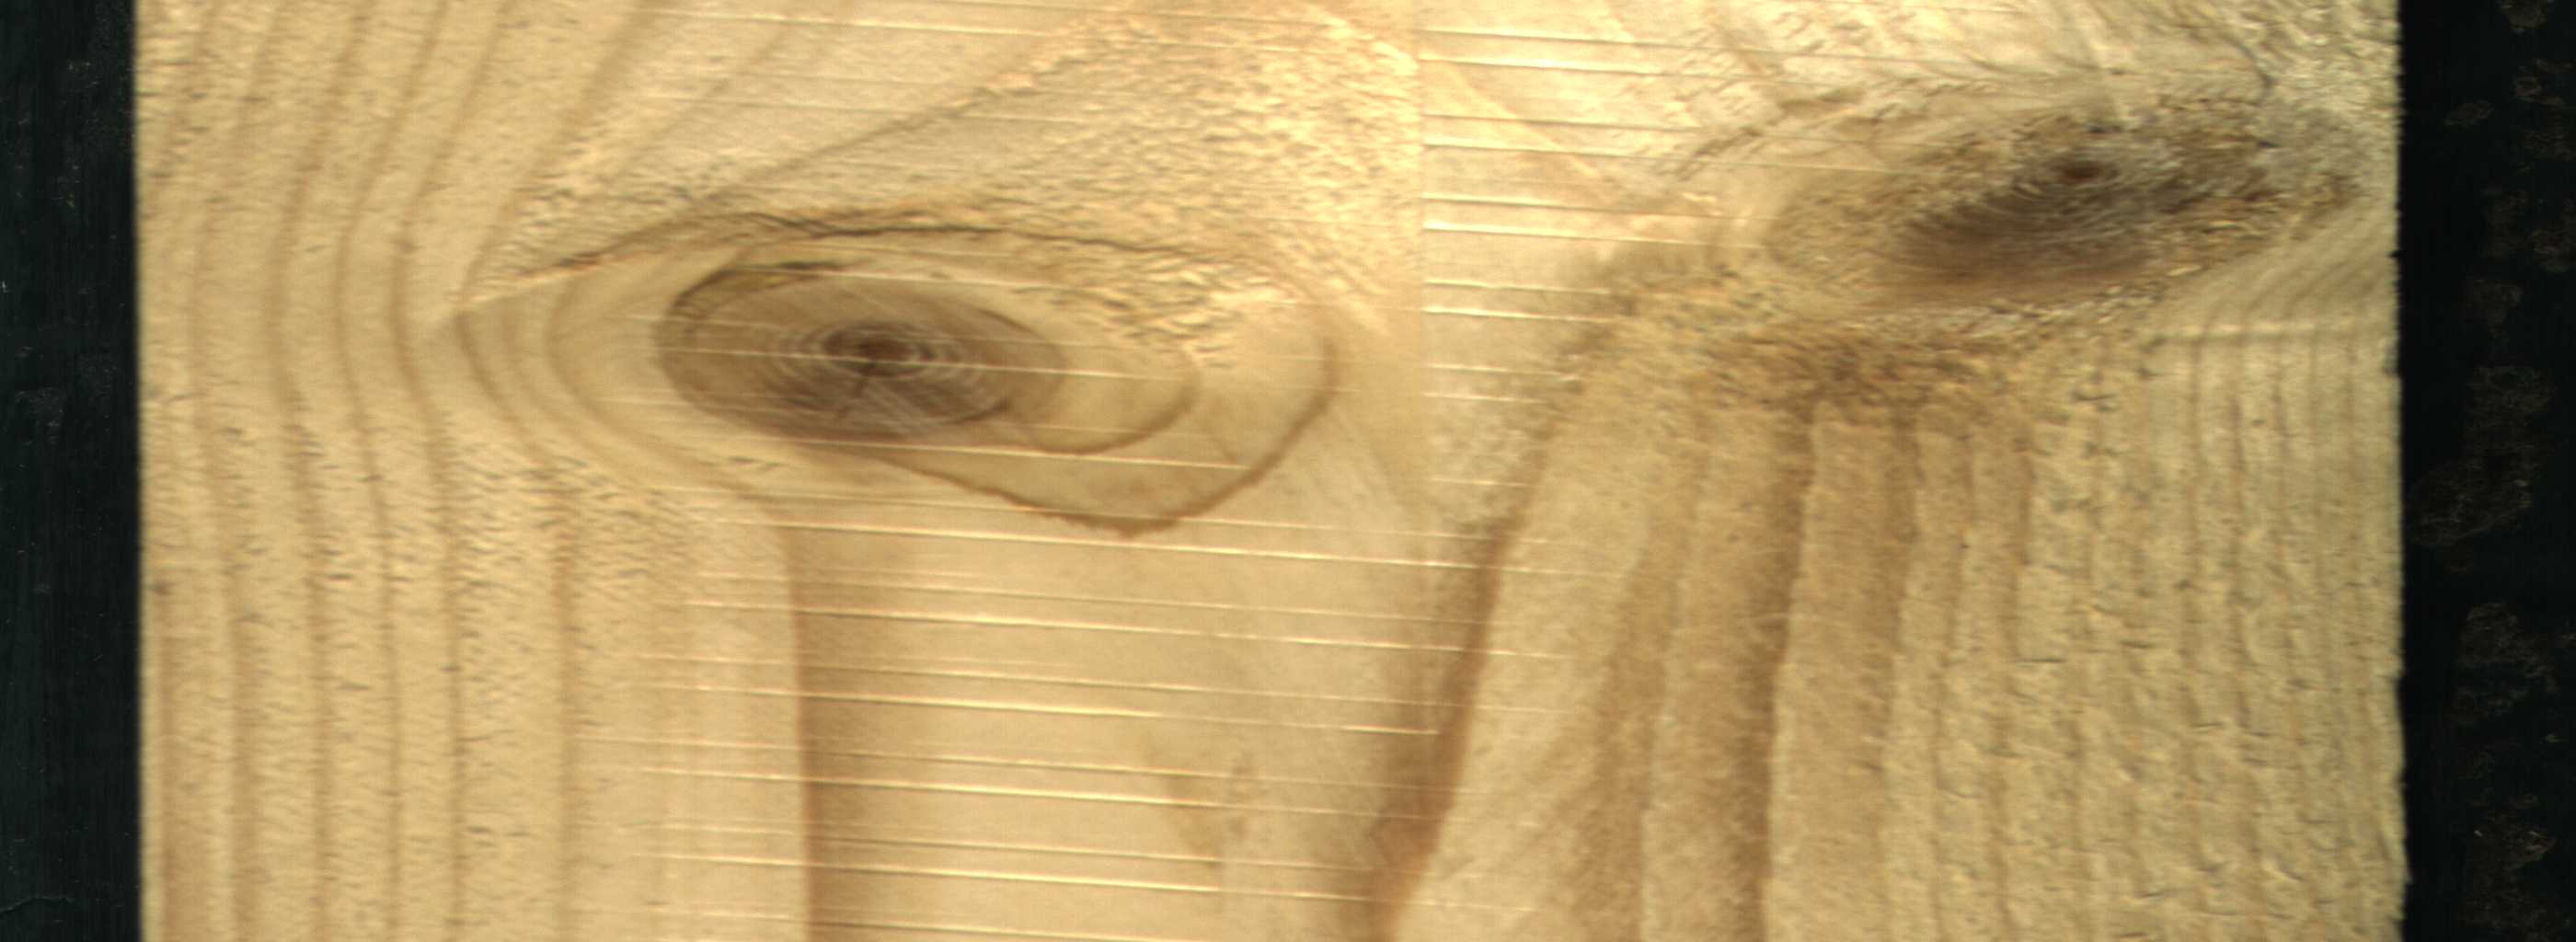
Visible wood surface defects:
Live_Knot
Live_Knot